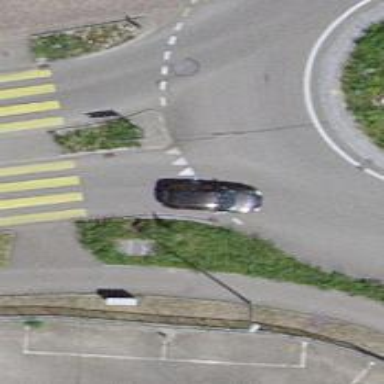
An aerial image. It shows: Road with "give way" sign.